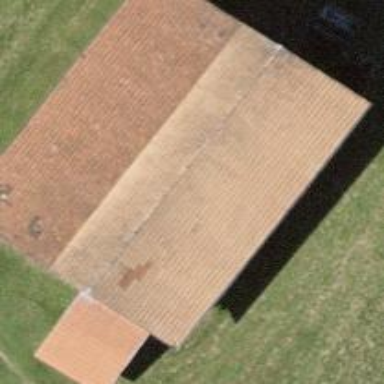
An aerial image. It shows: Shed building.